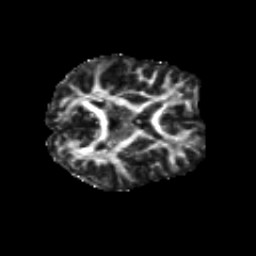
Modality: FA
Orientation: axial
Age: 20
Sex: female
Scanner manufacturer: siemens
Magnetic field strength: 3 T
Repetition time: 8.8 s
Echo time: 0.085 s